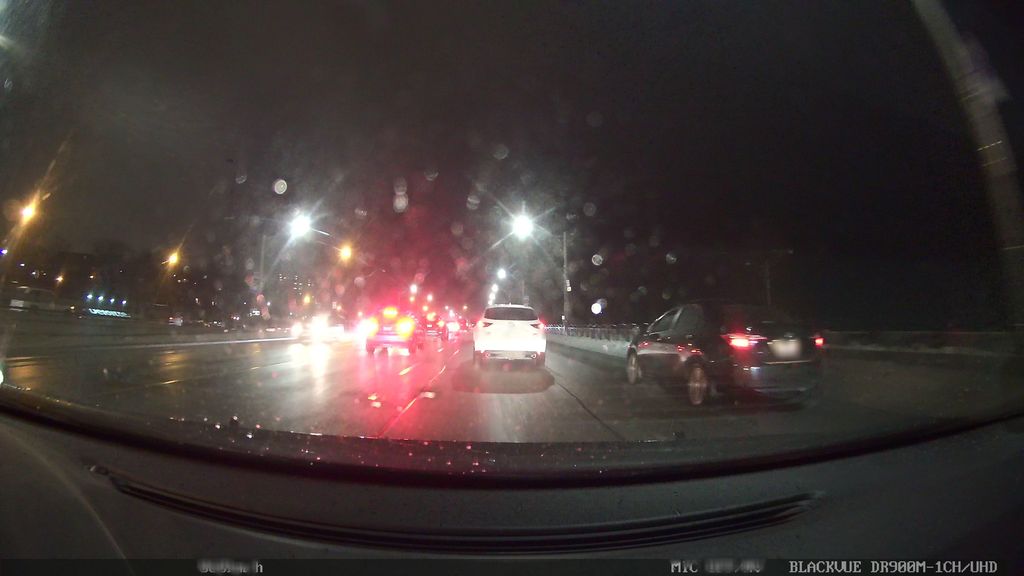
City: toronto